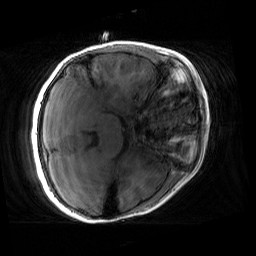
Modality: T1w
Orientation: axial
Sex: female
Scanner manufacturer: siemens
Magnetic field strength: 3 T
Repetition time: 1.9 s
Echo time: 0.00243 s